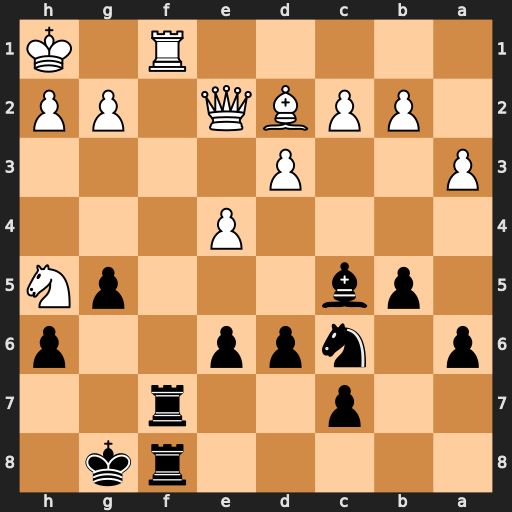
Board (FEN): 5rk1/2p2r2/p1npp2p/1pb3pN/4P3/P2P4/1PPBQ1PP/5R1K
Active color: b
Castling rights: -
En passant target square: -
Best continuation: Rxf1+ Qxf1 Rxf1#